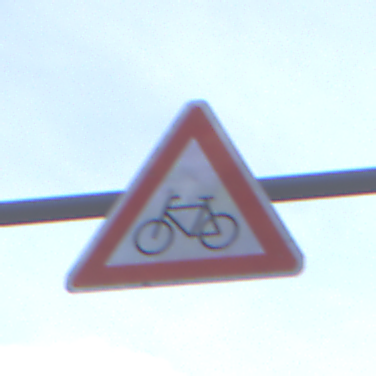
Verkehrszeichen: RadverkehrRechts
Umgebung: Outdoor, Nature
Tageszeit: MorningAfternoon
Wetter: PartlyCloudy
Licht: Natural
Jahreszeit: NotSpecified
Kontrast: HighContrast